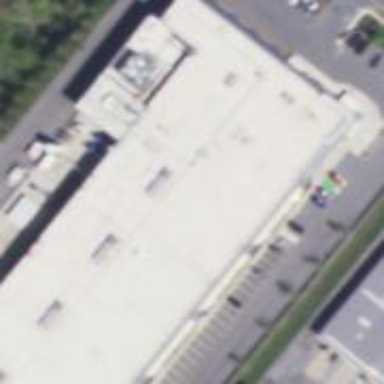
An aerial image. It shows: Commercial building.